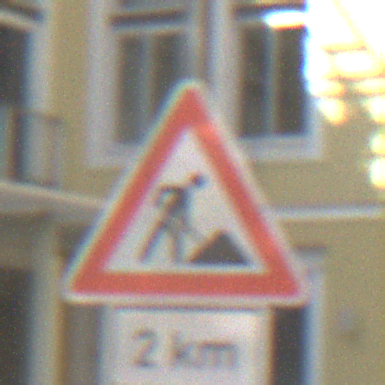
Verkehrszeichen: Arbeitsstelle
Zusatzzeichen unten: Entfernungsangaben2
Umgebung: Outdoor, Urban
Tageszeit: MorningAfternoon
Wetter: PartlyCloudy
Licht: Natural
Jahreszeit: NotSpecified
Kontrast: HighContrast